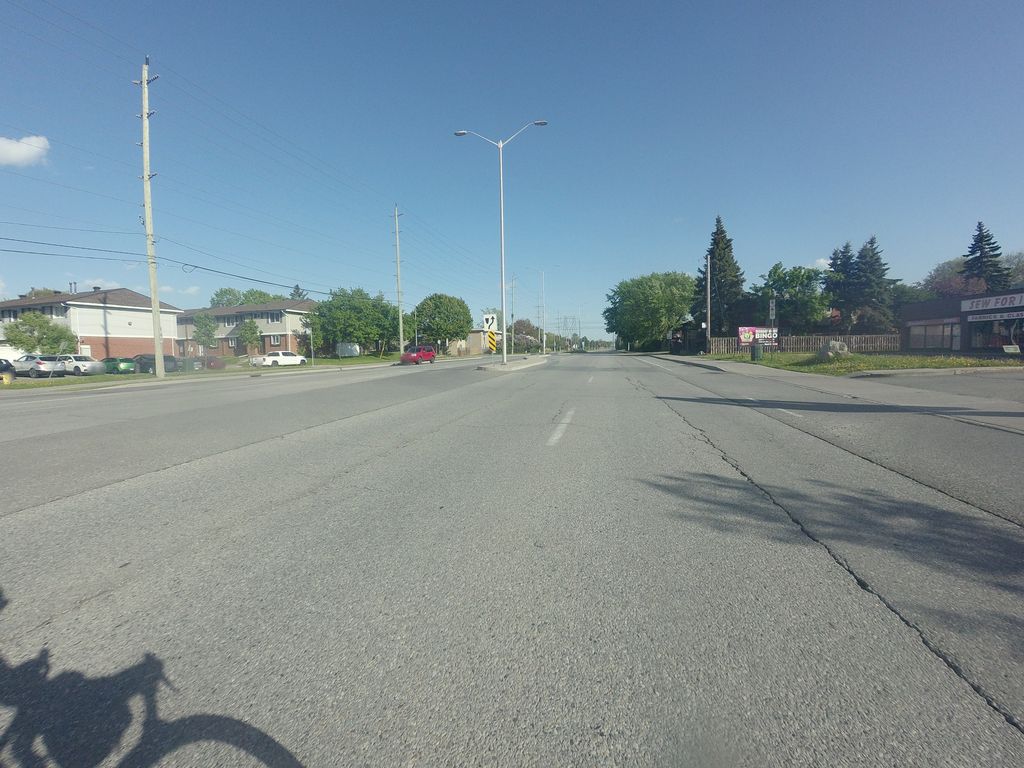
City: ottawa-gatineau